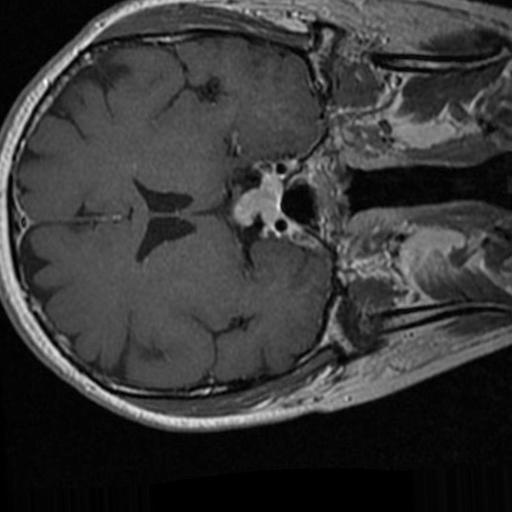
Label: brain_tumor